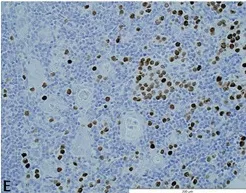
(E) Clusters and isolated seminoma cells show nuclear positivity with the germ cell marker SALL4. SALL4 stain, 40x magnification.
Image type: pathology (immunostaining)